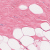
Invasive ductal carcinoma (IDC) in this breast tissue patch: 0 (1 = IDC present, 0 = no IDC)